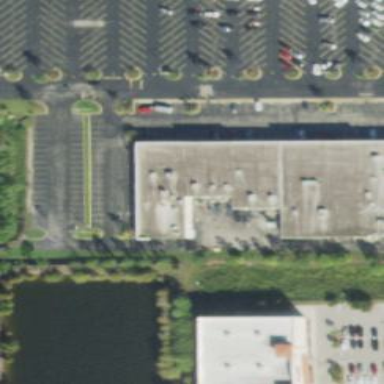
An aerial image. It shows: Commercial building.